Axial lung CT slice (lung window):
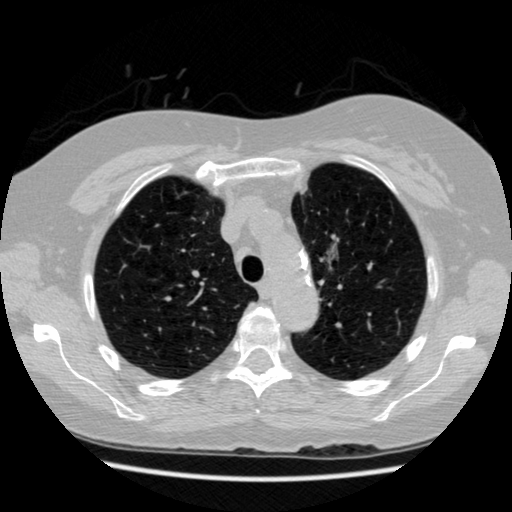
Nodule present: yes
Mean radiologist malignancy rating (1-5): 2